Question: I want to round the corner of 'UITextField' topLeft and bottomRight.
'''
func conerRounderTextField(sides: CACornerMask) -> UITextField {
let tf = UITextField()
tf.backgroundColor = .white
tf.clipsToBounds = true
tf.layer.cornerRadius = 20
tf.layer.maskedCorners = sides
tf.layer.borderWidth = 1
tf.layer.borderColor = UIColor.gray.cgColor
return tf
}
'''
and call the TextField like this:
'''
private let passwordTextField: UITextField = {
let tf = Utillities().conerRounderTextField(sides: [.layerMaxXMinYCorner, .layerMinXMaxYCorner])
return tf
}()
'''
By using this I'm getting the design what I want but the TextField is not working.

Can you help me?
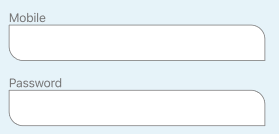
Answer: The following is working for me (Xcode 11.5):
'''
class ViewController: UIViewController {
func cornerRounderTextField(sides: CACornerMask) -> UITextField {
let tf = UITextField()
tf.backgroundColor = .white
tf.clipsToBounds = true
tf.layer.cornerRadius = 16
tf.layer.maskedCorners = sides
tf.layer.borderWidth = 1
tf.layer.borderColor = UIColor.gray.cgColor
return tf
}
private lazy var passwordTextField: UITextField = {
let tf = cornerRounderTextField(sides: [.layerMaxXMinYCorner, .layerMinXMaxYCorner])
tf.translatesAutoresizingMaskIntoConstraints = false
return tf
}()
override func viewDidLoad() {
super.viewDidLoad()
view.addSubview(passwordTextField)
NSLayoutConstraint.activate([
passwordTextField.centerXAnchor.constraint(equalTo: view.centerXAnchor),
passwordTextField.centerYAnchor.constraint(equalTo: view.centerYAnchor),
passwordTextField.widthAnchor.constraint(equalToConstant: 200),
passwordTextField.heightAnchor.constraint(equalToConstant: 30)
])
}
}
'''
(You can toggle the keyboard with cmd + k)